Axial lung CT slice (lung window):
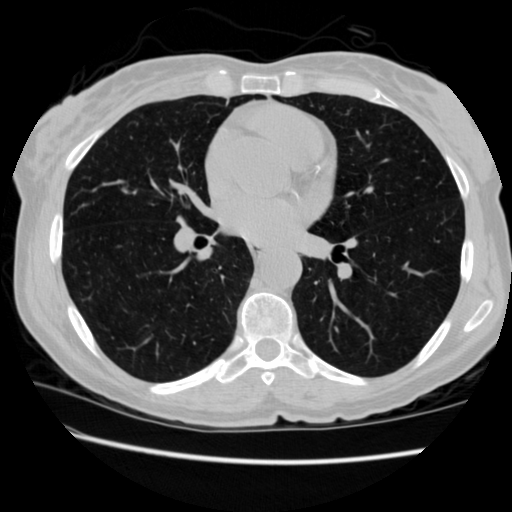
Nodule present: no